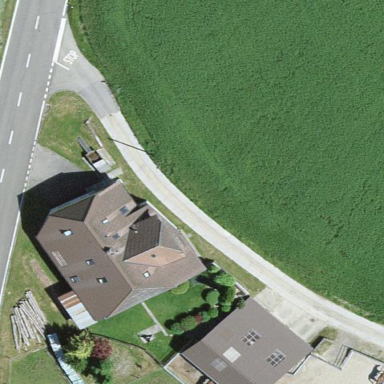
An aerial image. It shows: Farm building.